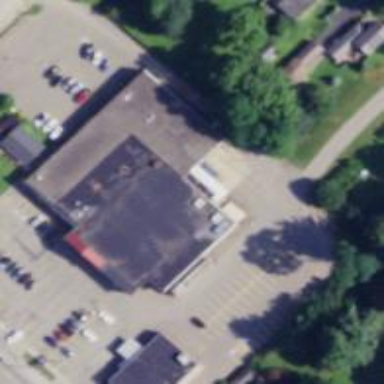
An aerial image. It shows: Supermarket.